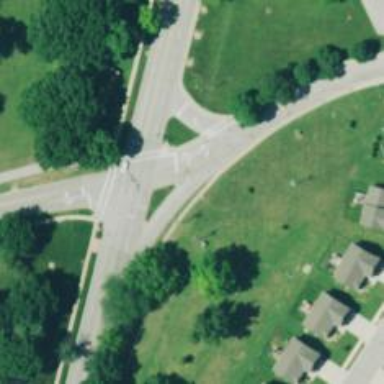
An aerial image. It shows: Footway crossing.